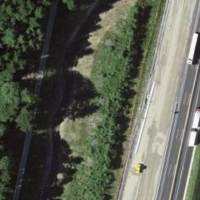
EUNIS habitat code: 57
Species observed at this site:
Pernis apivorus